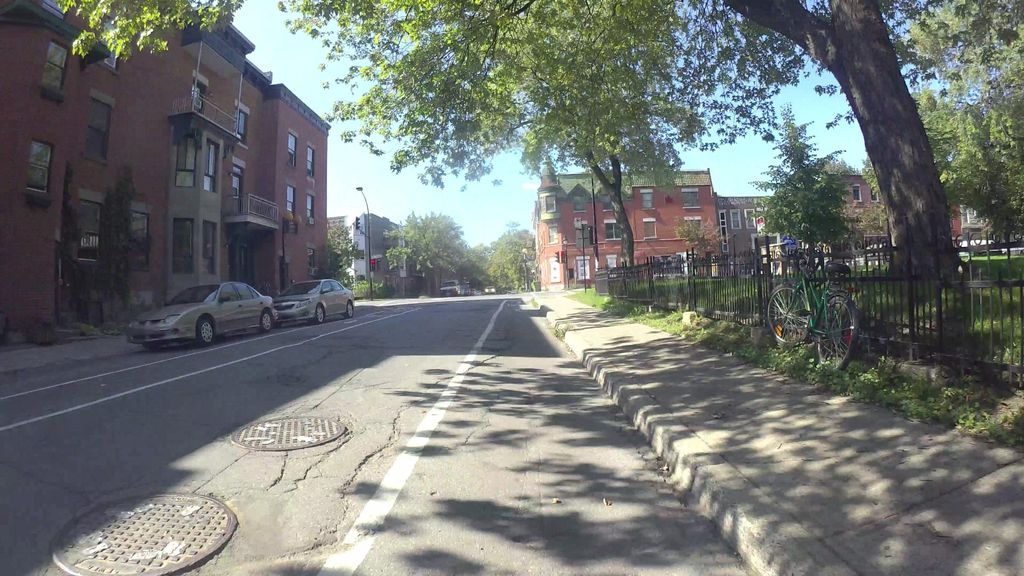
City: montreal